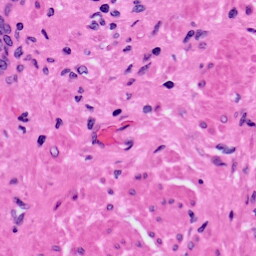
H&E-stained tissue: Prostate